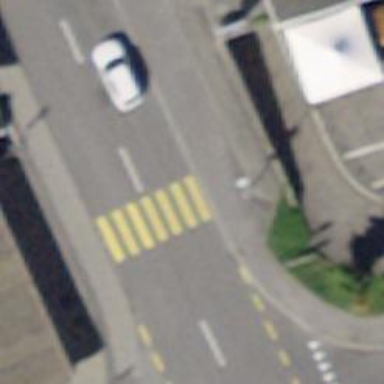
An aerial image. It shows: Uncontrolled zebra crossing on the road.